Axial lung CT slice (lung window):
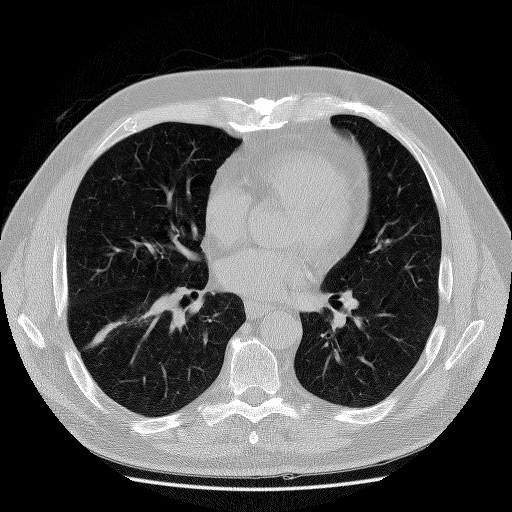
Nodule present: no